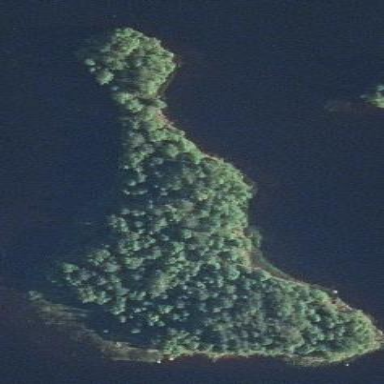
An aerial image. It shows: Forested islet.